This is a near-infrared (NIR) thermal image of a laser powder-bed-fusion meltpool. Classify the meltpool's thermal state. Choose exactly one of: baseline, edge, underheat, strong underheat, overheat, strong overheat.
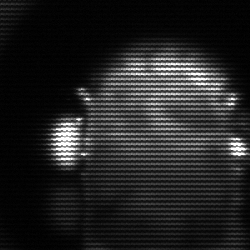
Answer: baseline